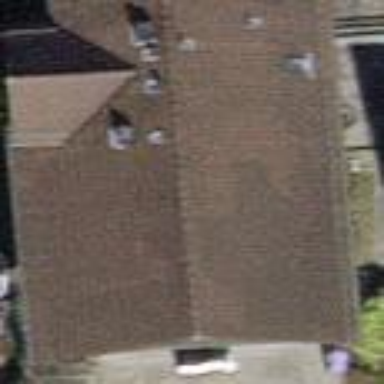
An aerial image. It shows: Building with tile roof.